Interaction volume radius: 5 \u00c5
Interaction volume height: 10 \u00c5
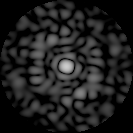
Disorder parameter: 0.8841